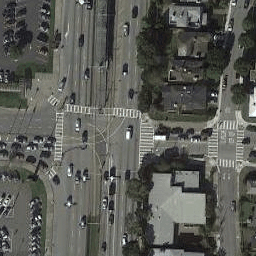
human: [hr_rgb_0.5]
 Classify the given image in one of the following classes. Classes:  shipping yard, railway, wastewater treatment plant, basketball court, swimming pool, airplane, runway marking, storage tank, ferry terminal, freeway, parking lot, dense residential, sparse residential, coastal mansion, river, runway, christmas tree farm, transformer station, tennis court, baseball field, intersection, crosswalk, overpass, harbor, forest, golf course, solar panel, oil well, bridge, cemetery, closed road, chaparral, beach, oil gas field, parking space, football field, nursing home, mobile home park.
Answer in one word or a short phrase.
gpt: intersection